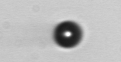
Label: bead